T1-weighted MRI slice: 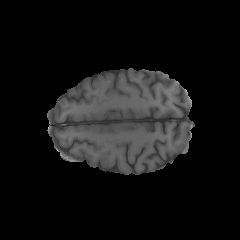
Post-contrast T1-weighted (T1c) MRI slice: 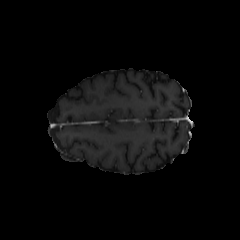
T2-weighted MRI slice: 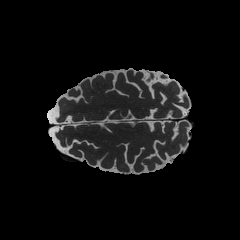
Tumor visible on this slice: no